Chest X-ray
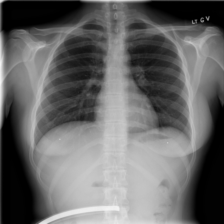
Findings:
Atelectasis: negative
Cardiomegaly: negative
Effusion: negative
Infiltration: negative
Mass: negative
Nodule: negative
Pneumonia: negative
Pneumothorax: negative
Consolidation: negative
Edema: negative
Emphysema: negative
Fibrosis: negative
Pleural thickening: negative
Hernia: negative